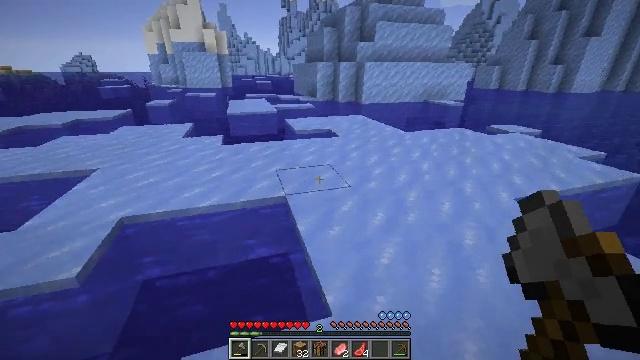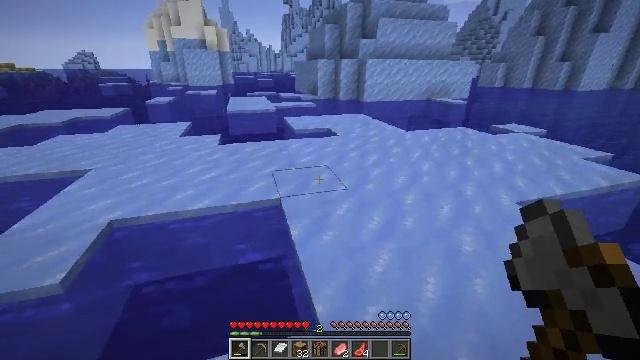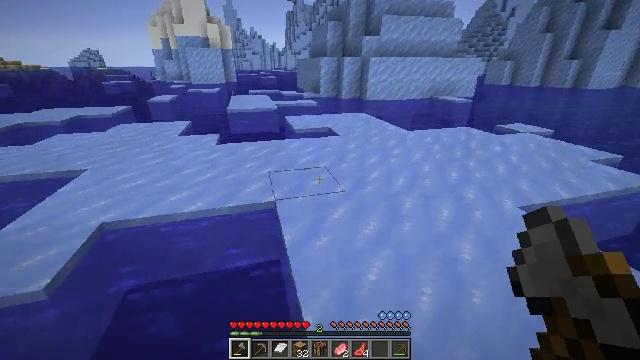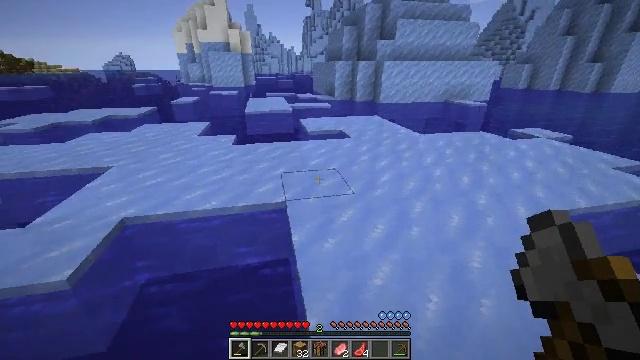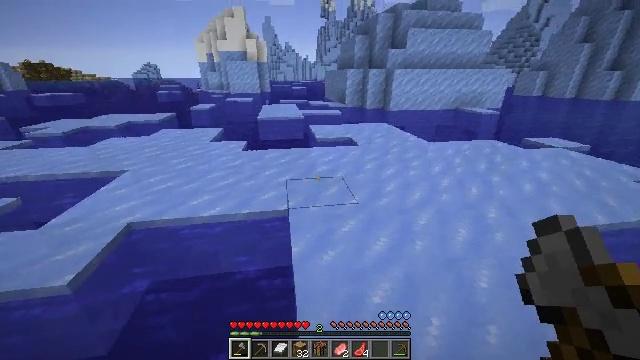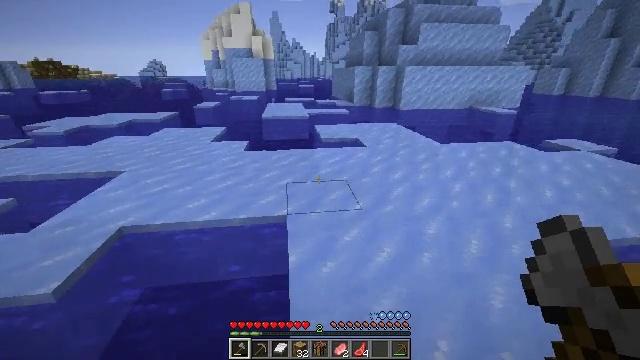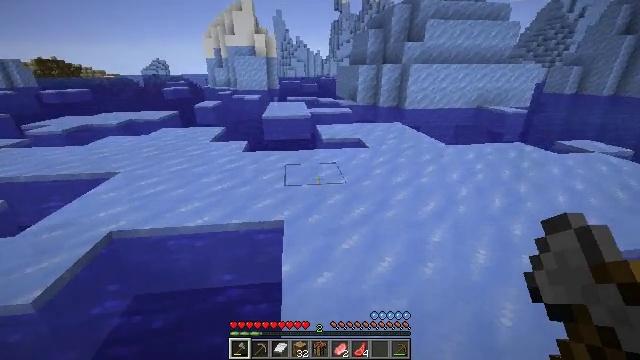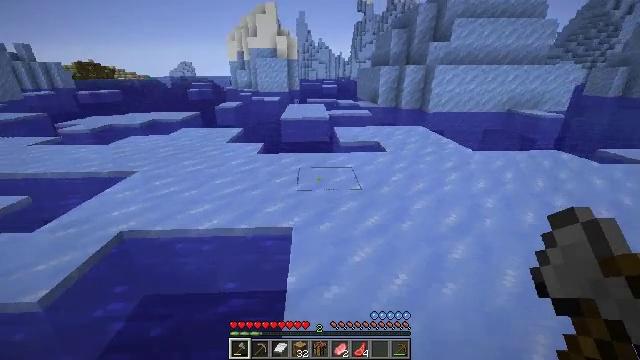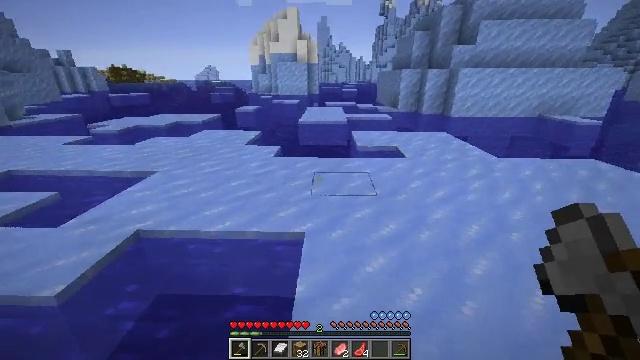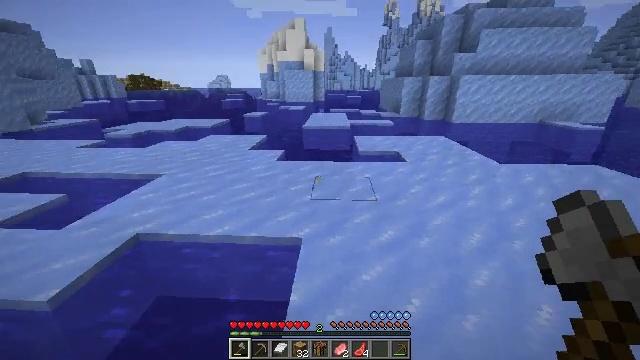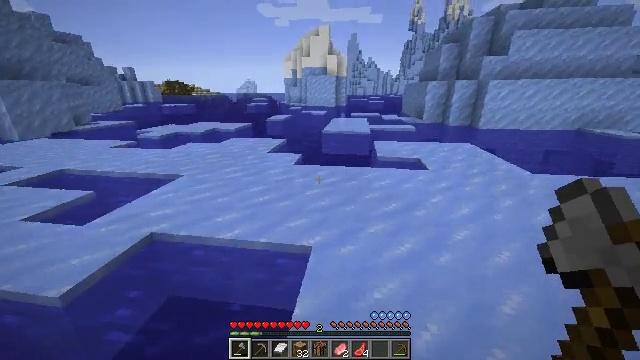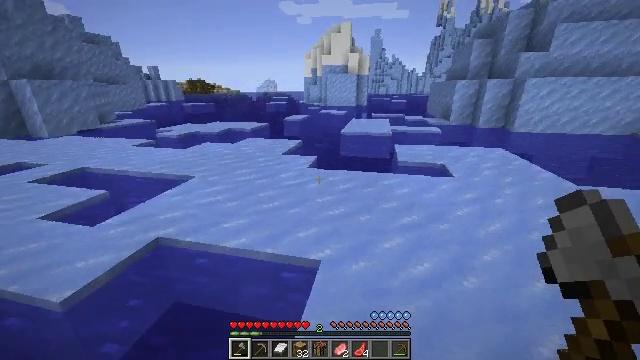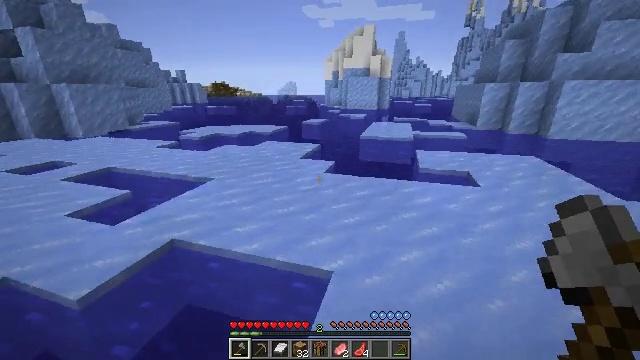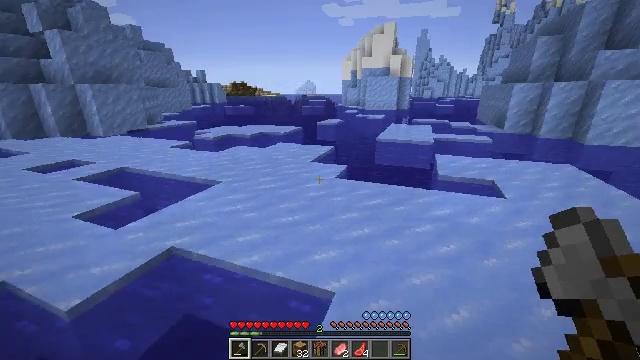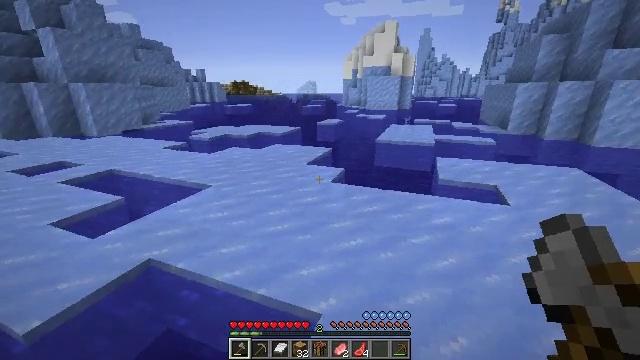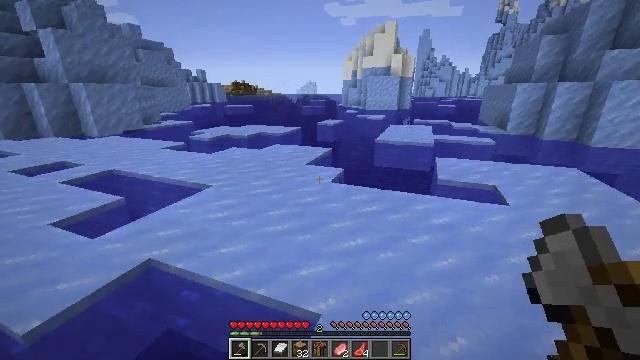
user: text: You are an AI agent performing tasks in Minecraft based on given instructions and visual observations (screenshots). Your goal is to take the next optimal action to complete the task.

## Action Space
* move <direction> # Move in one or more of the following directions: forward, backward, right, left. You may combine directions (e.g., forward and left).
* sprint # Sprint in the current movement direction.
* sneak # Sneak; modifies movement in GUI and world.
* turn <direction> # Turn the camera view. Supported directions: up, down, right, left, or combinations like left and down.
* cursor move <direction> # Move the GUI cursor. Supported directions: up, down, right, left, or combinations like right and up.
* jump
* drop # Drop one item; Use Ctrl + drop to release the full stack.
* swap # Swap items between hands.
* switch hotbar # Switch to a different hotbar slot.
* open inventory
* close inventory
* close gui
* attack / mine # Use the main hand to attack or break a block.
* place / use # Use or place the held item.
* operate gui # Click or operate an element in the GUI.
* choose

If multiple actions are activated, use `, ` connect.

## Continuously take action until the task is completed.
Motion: motion action
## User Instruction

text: Acquire packed ice by mining.
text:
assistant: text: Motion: move forward and move right
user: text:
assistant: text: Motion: move forward and move right
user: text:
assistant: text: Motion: move forward, turn left
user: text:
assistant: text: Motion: move forward, turn left
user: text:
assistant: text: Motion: move forward, turn left
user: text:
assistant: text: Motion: move forward
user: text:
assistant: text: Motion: move forward, turn left
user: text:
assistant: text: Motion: move forward, turn left
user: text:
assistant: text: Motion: move forward, turn left
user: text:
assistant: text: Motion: move forward, turn left
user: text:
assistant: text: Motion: move forward, turn left
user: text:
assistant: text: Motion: move forward, turn left
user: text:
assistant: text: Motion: move forward, turn left
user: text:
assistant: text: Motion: no_op
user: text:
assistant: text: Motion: no_op
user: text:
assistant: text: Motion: no_op
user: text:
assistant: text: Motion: move forward
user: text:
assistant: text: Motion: move forward
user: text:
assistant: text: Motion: no_op
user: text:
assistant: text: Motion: move forward
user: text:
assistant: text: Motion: move forward
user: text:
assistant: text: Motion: move forward
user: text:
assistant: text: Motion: move forward
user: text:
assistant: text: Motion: move forward, turn left
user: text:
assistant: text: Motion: move forward, turn left
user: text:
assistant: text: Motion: move forward, turn left and up
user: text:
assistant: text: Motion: move forward, turn left
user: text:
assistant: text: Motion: move forward, turn left
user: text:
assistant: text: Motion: move forward, turn left
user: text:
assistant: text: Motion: move forward